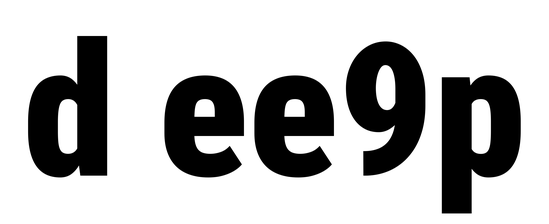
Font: Roboto_Condensed_Black